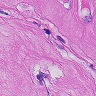
Metastatic tissue present: yes